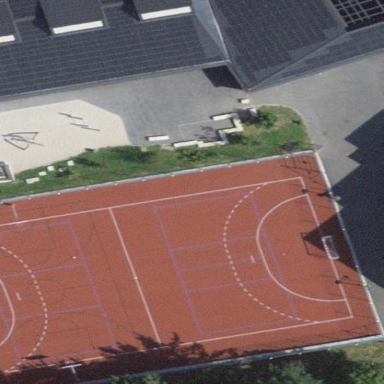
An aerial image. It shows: Tartan pitch used for soccer and basketball leisure activities.